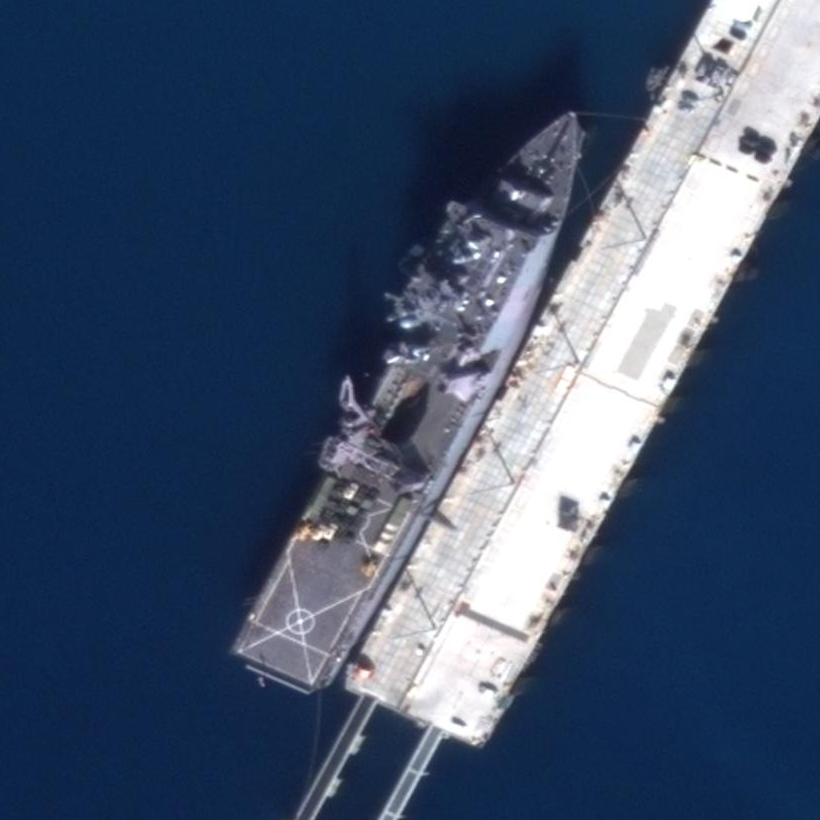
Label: combat